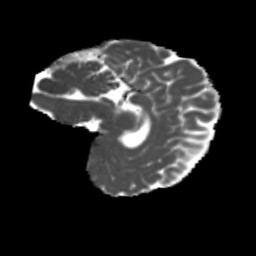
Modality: MD
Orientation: sagittal
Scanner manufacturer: siemens
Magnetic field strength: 3 T
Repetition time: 4 s
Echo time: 0.0594 s